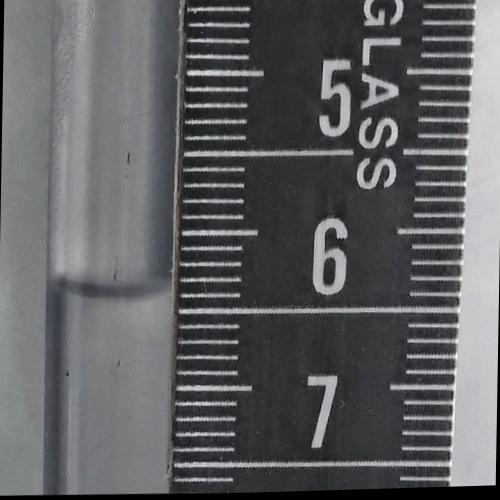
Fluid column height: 6.4 cm